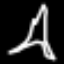
Label: The Eiffel Tower